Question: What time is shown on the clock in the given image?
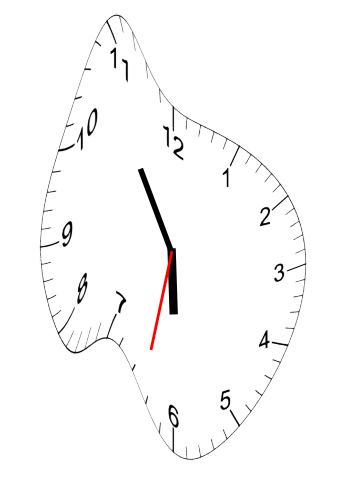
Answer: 05:54:32